Question: I have two containers, each contains a nested div structure that are having the 3d transformations applied to them. The effect is to simulate a piece of paper being unfolded down the centre line.
You see the current state of the code <URL>.
The problem that I have encountered is attempting to reverse the right had animation on the left.
I've achieved what I have already by placing each starting segment with 'translate3d()'.
The HTML structure is as follows.
'''
<div class="container">
<div class="left">
<div class="slice s1">
<div class="slice s2"></div>
</div>
</div>
<div class="right">
<div class="slice s1">
<div class="slice s2"></div>
</div>
</div>
</div>
'''
The '.left' and '.right' elements are positioned absolutely within '.container' and set to 'left:50%' to centre them. The first element of '.left' is then given a negative 'left:-100px' to position it correctly.
'''
.container {
position:absolute;
margin-left:-200px;
left:50%;
}
.left, .right {
width: 200px;
-webkit-perspective: 500px;
-moz-perspective: 500px;
perspective: 500px;
position: absolute;
}
.left {
left: -100px;
}
.right {
left:0;
}
'''
The 'transform3d()' then places each segment either 99px to the right or 99px to the left depending on their container.
If you see the <URL> , you'll notice that the angles are off on the left hand portion. I am not sure how to fix this to make it all evened out and symmetrical.
The 3d planes are not right as demonstrated in this inspection in Chrome:

Can anyone help guide me to making this symmetrical?
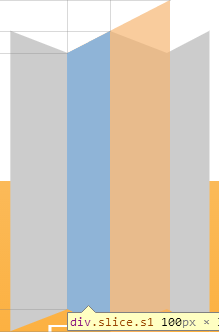
Answer: The 2 sides are symetrical, it's your point of view that isn't.
Try:
'''
.right {
left:0;
-webkit-perspective-origin: 0px 150px;
perspective-origin: 0px 150px;
}
'''
And will solve it.
An even better approach would be to have the left and right sides have the size that you see (they are bigger on the right).
That would make the perspective point by default (center center) to be also symetrical, and wouldn't need to set it to an arbitrary value